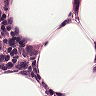
Metastatic tissue present: yes